A 2-D grayscale encoding of one vibration snapshot from a rotor kit is shown. Determine the machine's mechanical condition. Answer with exactly one of: normal, misalignment, unbalance, looseness.
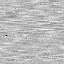
Answer: misalignment